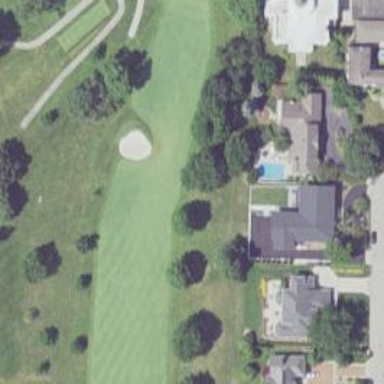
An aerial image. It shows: View of golf hole.